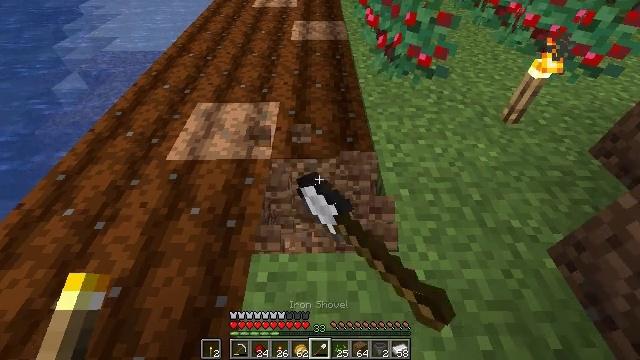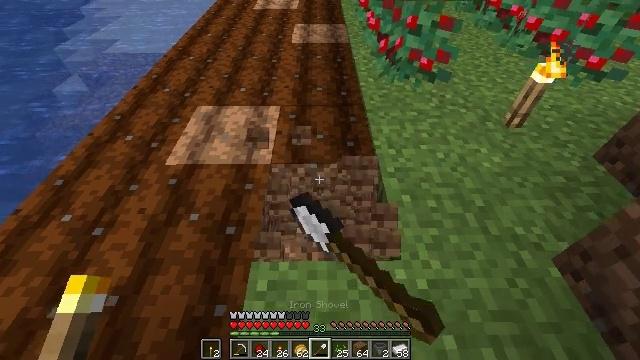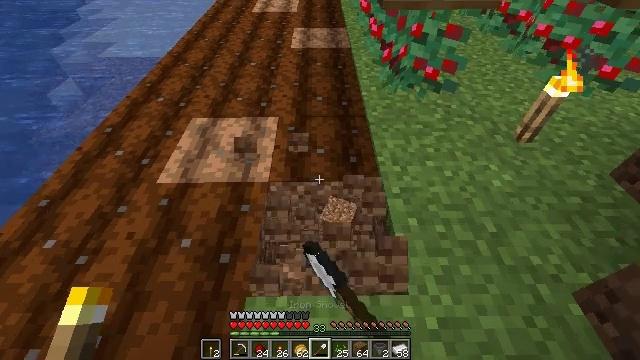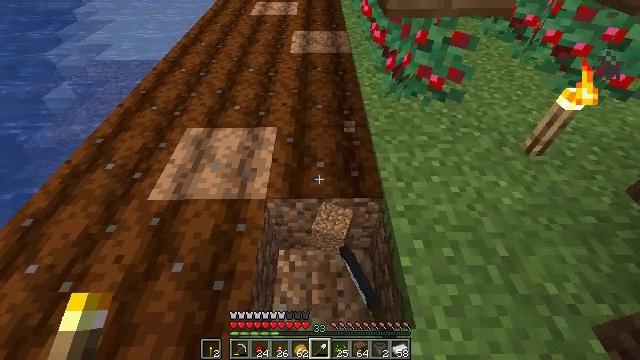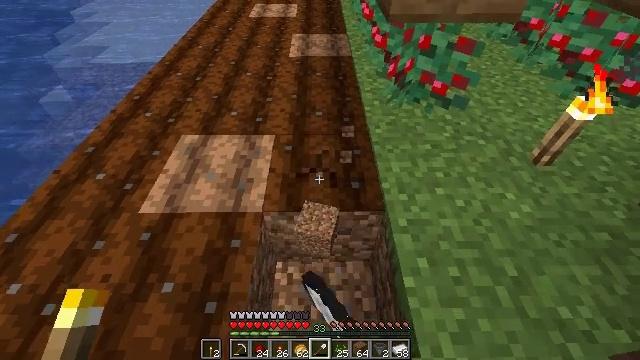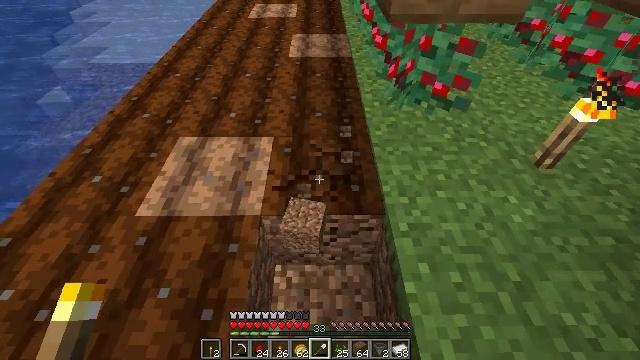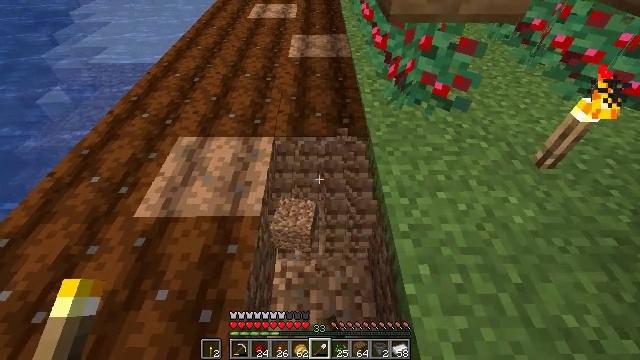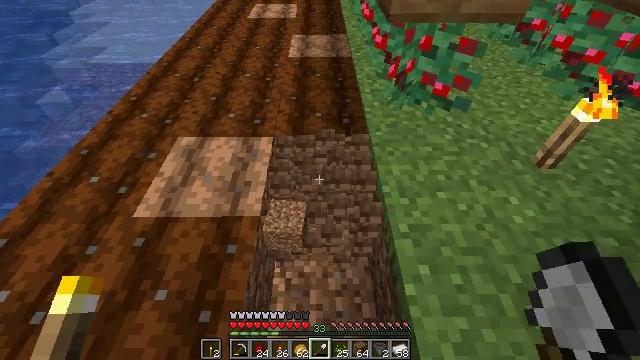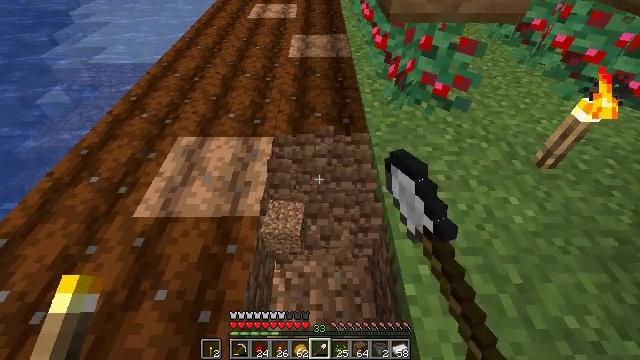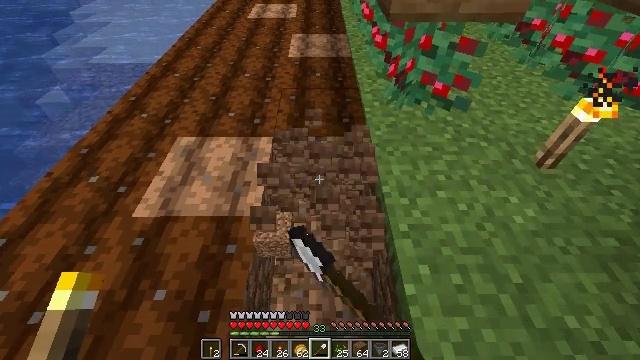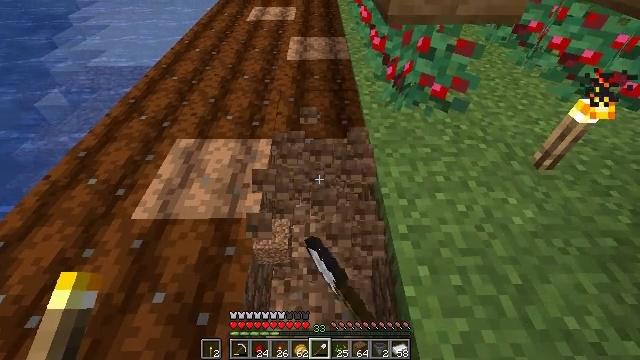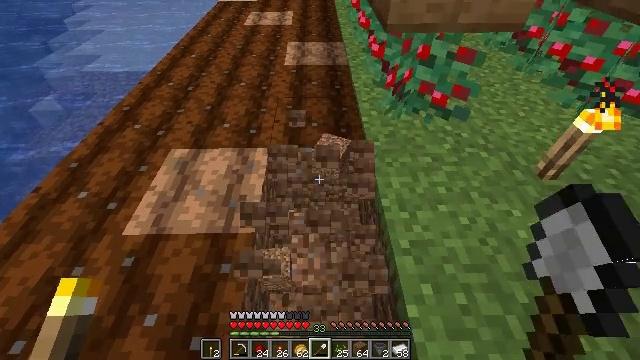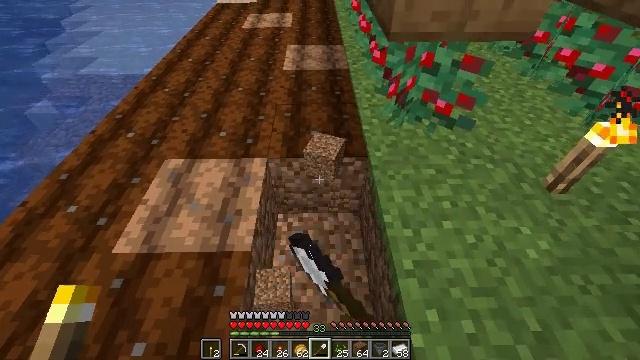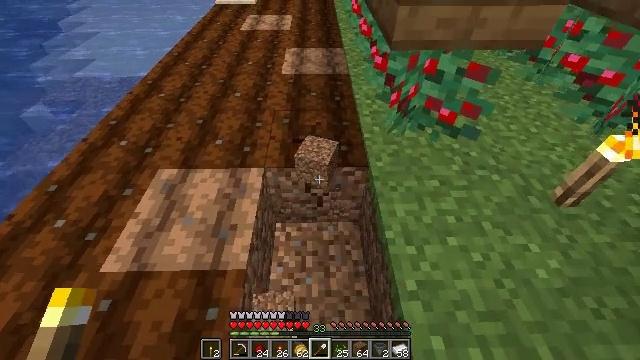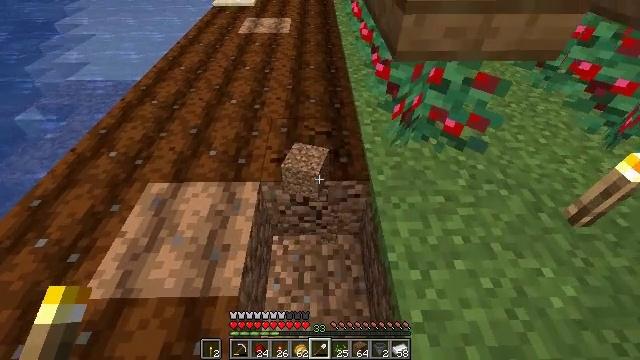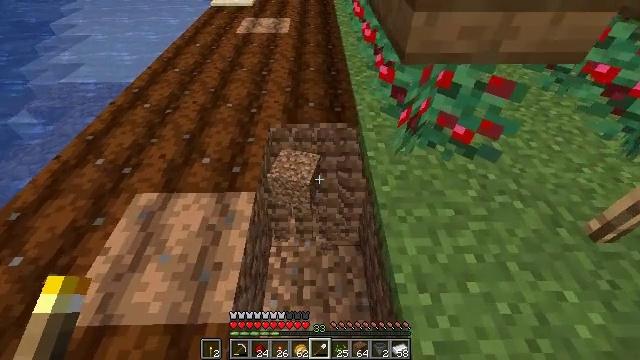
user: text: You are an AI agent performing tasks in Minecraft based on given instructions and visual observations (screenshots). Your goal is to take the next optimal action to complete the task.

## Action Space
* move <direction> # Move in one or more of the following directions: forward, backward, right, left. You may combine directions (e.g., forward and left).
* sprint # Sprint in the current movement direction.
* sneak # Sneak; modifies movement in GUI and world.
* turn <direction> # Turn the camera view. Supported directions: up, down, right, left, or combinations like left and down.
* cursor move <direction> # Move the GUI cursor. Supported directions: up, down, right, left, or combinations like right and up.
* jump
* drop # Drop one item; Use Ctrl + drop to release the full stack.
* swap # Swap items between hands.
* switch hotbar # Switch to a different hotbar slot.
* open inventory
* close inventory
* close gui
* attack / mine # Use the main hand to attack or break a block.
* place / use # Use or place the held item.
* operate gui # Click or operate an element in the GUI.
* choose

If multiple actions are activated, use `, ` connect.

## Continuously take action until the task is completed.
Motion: motion action
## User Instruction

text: Dig up the farmland.
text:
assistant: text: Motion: move forward, attack / mine
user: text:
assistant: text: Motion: move forward, attack / mine
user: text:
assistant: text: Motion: attack / mine
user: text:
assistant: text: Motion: attack / mine
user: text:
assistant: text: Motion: attack / mine
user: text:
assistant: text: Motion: attack / mine
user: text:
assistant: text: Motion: attack / mine
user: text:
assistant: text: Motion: attack / mine
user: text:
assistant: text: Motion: attack / mine
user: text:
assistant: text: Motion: attack / mine
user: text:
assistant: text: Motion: move forward, attack / mine
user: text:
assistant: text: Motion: move forward, attack / mine
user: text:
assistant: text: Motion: move forward, attack / mine
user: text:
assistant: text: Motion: move forward, attack / mine
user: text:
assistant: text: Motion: move forward, attack / mine
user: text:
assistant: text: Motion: move forward, attack / mine
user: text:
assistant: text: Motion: attack / mine
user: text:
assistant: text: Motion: attack / mine
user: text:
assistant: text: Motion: attack / mine
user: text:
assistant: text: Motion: turn up, attack / mine
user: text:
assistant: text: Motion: turn up, attack / mine
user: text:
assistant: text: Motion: turn up, attack / mine
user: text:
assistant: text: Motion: turn up, attack / mine
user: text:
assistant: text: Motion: turn up, attack / mine
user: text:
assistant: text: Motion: turn up, attack / mine
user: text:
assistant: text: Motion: move forward, turn up, attack / mine
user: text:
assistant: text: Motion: move forward, attack / mine
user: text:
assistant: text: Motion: move forward, attack / mine
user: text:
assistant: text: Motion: attack / mine
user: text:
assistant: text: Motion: attack / mine